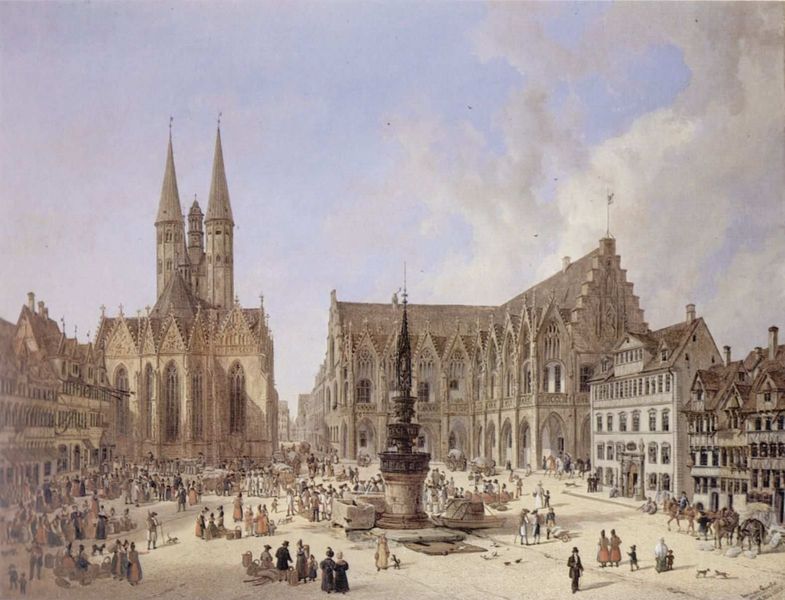
Titel: Braunschweig, Altstadtmarkt von Osten
Künstler: Domenico Quaglio
Standort: Braunschweig
Institution: Städtisches Museum
Schlagwörter: blau, gemälde, himmel, mann, schatten, wasser, wolken, frauen, landschaft, menschen, mädchen, stadt, fenster, frankreich, frau, holz, hut, kleid, kleider, licht, männer, straße, zeichnung, dach, gebäude, haus, hund, hunde, tiere, weg, wolke, leute, malerei, architektur, kleidung, mensch, stein, steine, bild, öl, häuser, vögel, kirche, sonne, kostüm, händler, kind, person, gotik, brunnen, kamin, karren, kinder, pferd, pferde, reiter, turm, statue, deutschland, bogen, fassade, fassaden, fahne, jungen, dächer, giebel, farbe, beige, hof, baby, markt, platz, vogelperspektive, romantik, arch, arches, architecture, blue, church, crowd, gathering, men, palace, people, red, white, window, women, black, dresses, france, gray, grey, meeting, old, painting, windows, woman, yellow, pink, metall, brown, stufe, stufen, zinnen, gruppen, kirchen, kirchtürme, stadtansicht, bögen, antike, türme, dom, ideal, babys, denkmal, tauben, paris, volk, bürgertum, leinwand, menschenmenge, münster, rathaus, kathedrale, femmes, glocke, gotisch, spitzbogen, spitzbögen, cloud, clouds, horses, life, man, sky, stone, mittelalter, apsis, building, house, landscape, orange, water, distance, germany, horizontal, houses, roof, roofs, street, summer, sun, tower, village, fachwerk, marktplatz, child, fontaine, light, drawing, turmspitzen, gothik, castle, animals, dog, dogs, walking, birds, ensemble, gothisch, laube, cross, glocken, monument, sakralbau, osten, children, flag, scene, suits, town, italy, outside, zinne, city, maßwerk, doppeltürme, cat, cart, dome, history, rome, cathedral, courtyard, square, buildings, facade, place, piazza, construction, fountain, watercolor, watercolour, hauptplatz, stufengiebel, treppengiebel, art, ground, spitzbogenfenster, bleu, wimperg, wimperge, häuder, piazzo, brummen, gothic, medieval, tracery, ulm, carriage, horse, pond, fair, outdoors, paint, chimney, cityscape, genre, spire, steeple, blue sky, kids, urban, freiluft, humans, rich, mittelelterlich, tan, hors, market, well, ciel, chapel, towers, crowds, hansestadt, tall, point, middle ages, europe, churches, katedrale, ville, basin, catholic, ywllow, london, plaza, center, baskets, marketplace, spires, town square, soft, rathauslaube, treppenförmig, peuple, hommes, cathédrale, alsace, colombages, gothique, foule, dimanche, chatedrale, downtown, sjy, cathedreal, plazza, town center, event, cityhall, finials, cnetre, centre, kingdom, nuremburg, waterolor, stadthaus, meet, waterclour, oranges, waggon, bells, monumental, steeples, forum, congregation, archers, raod, capitol, twon, tall buildings, awe inspiring, light brown, sountain, church fountain, archiecture